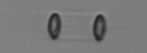
Label: Skeletonema